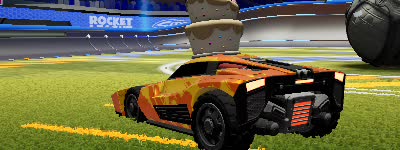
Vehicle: breakout